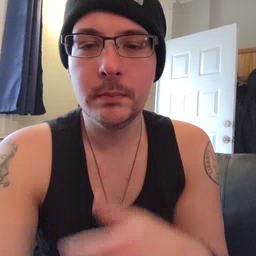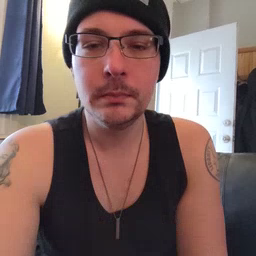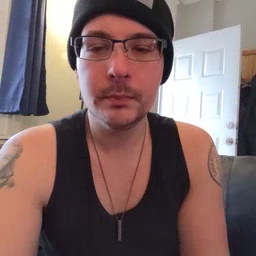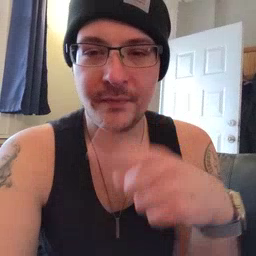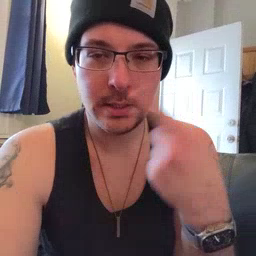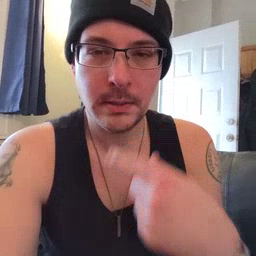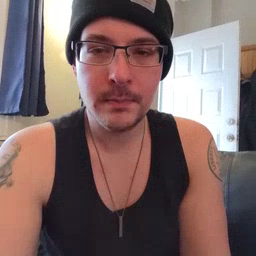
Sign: face